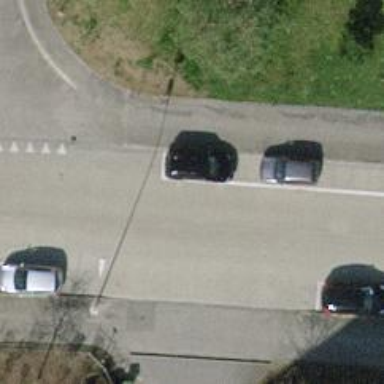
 designated as parking aisle. There is also sidewalk."